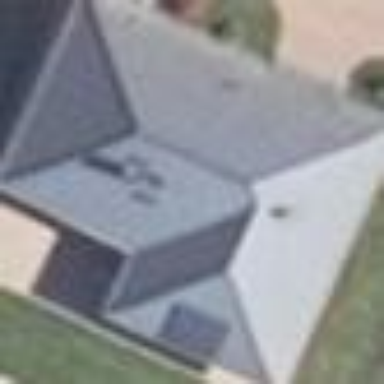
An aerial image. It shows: Simple house.